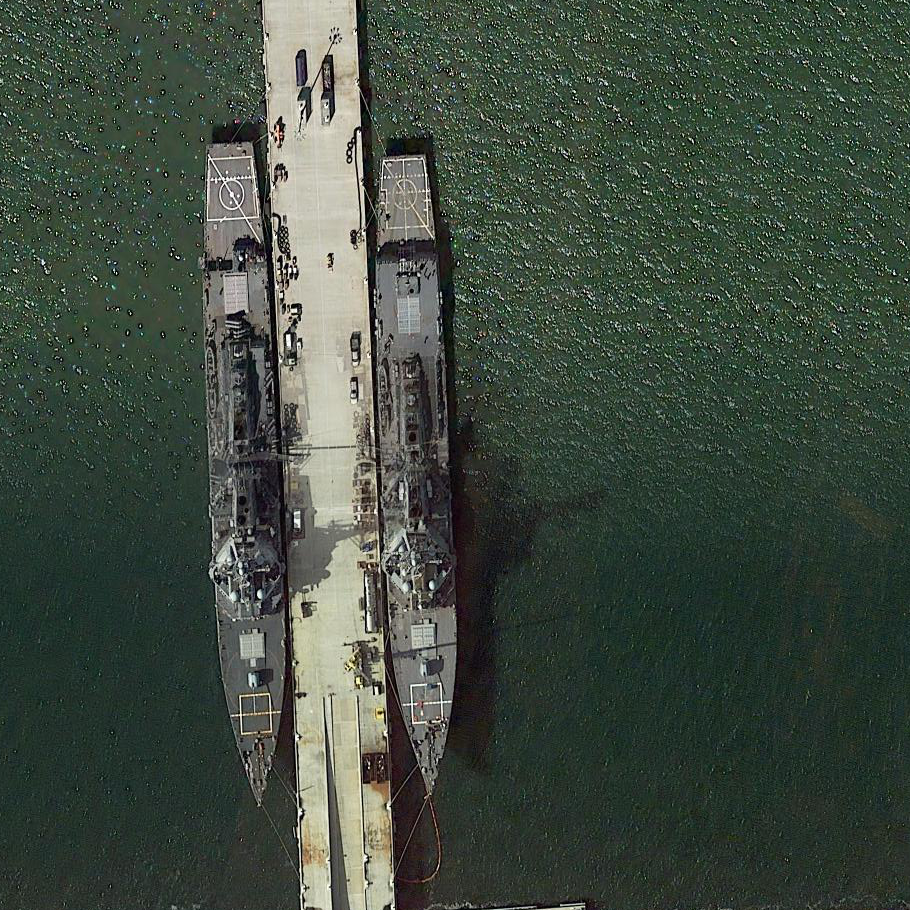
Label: destroyer